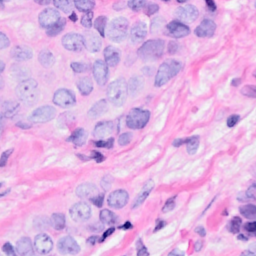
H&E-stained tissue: Breast